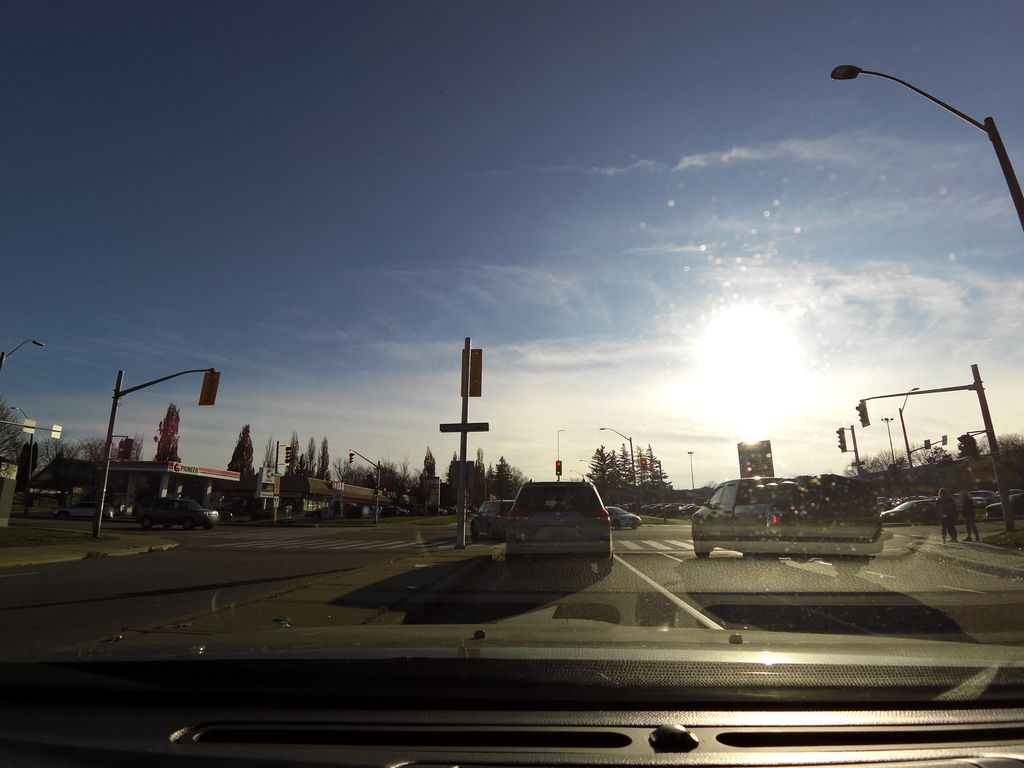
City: hamilton